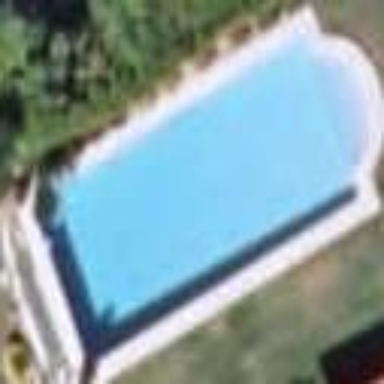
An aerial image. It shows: Swimming pool located in leisure land.